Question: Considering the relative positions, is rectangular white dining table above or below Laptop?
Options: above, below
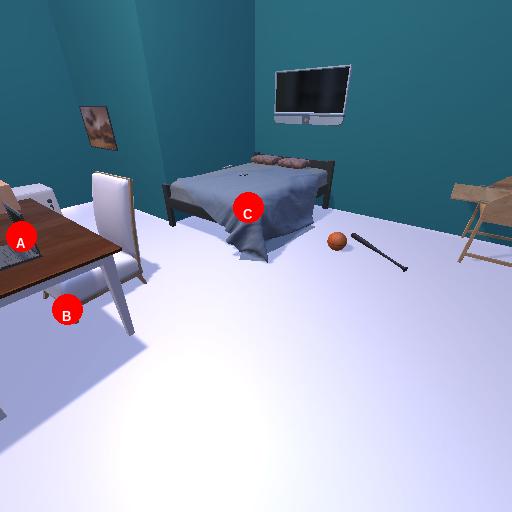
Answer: above